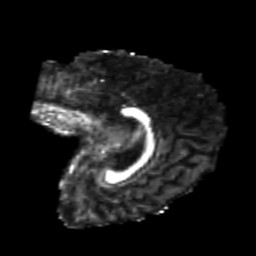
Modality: FA
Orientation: sagittal
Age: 19
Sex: female
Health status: healthy
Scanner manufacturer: philips
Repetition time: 7.389 s
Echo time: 0.08599 s